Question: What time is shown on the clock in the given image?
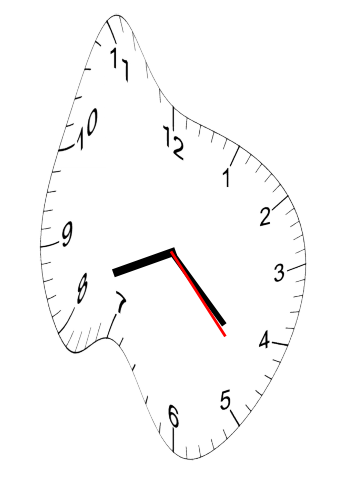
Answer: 08:22:23